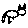
Label: cat